Question: i'm building a to do list app that have a main page that I want to use for presenting some data in, and this main page have 3 action buttons that are:
List button - takes you to a page which present a list of things
Create button - takes you to the page where you create a new item
Profile button - takes you to the profile page
I want those action to be presented as tab bar buttons, but when I created a tabbarviewcontroller in the storyboard I notice that the main page is the first tab bar item...and it's not what i want to be the initial screen...
Can anyone please help me to figure it out?
I want the main screen to be some king of view controller that have 3 tab bar buttons, but each one of them is different than the initial screen.
this is what i want:

Thanks
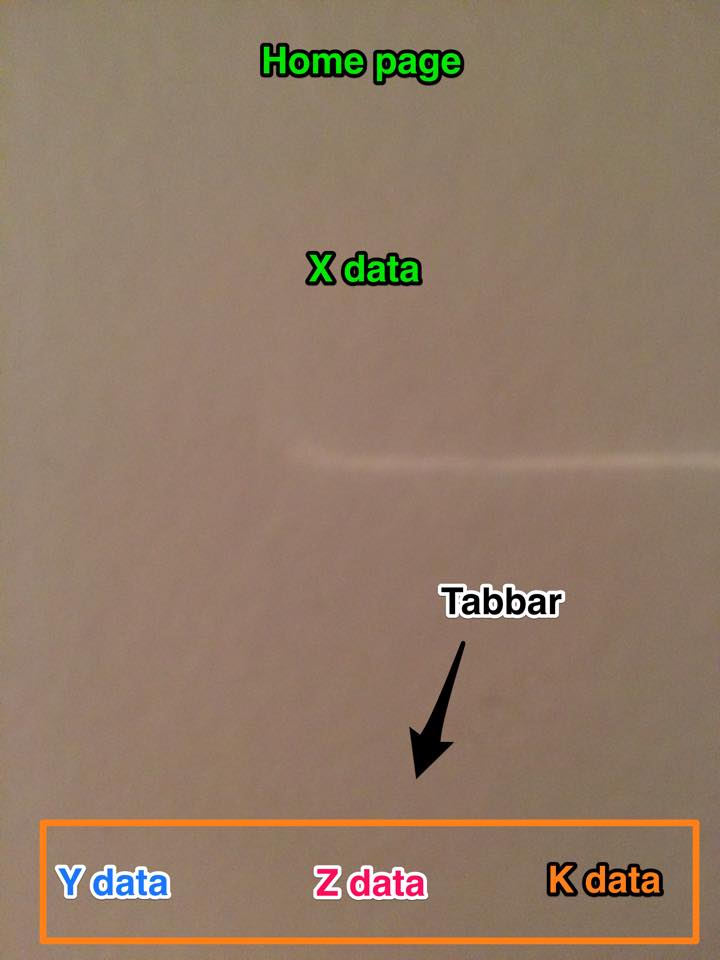
Answer: That is not common navigation but if you want you can create a UIView with buttons and put in bottom of ViewController mother (Home page) and handle navigation with event segues simulating a UITabBarController